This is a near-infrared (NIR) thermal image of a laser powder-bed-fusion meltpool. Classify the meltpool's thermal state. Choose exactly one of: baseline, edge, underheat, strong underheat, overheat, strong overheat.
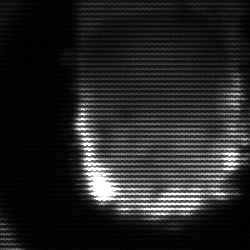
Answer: baseline